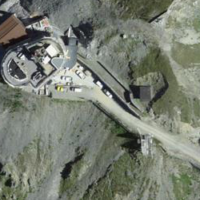
EUNIS habitat code: 31
Species observed at this site:
Zootoca vivipara
Pyrrhocorax graculus
Geum montanum